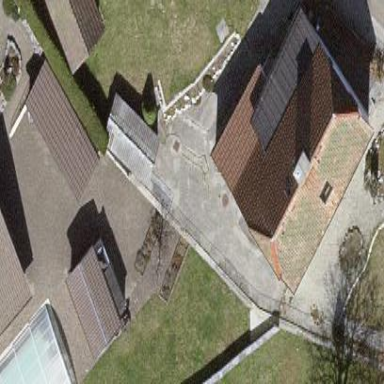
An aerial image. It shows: Detached building.